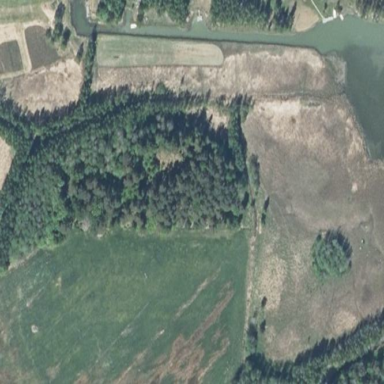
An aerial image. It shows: Wetland area dominated by reedbeds.